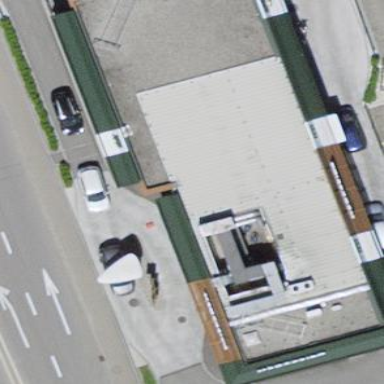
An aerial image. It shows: Fast food restaurant in building.